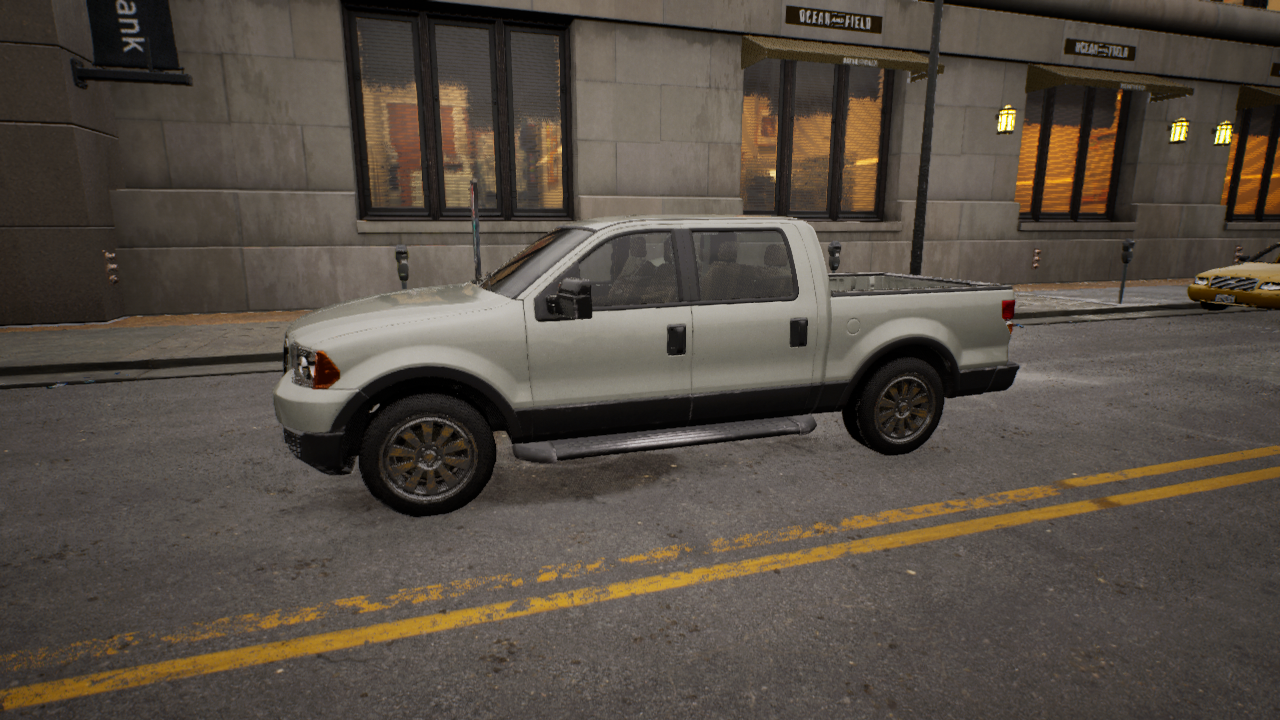
Venue: downtown
Lighting: golden hour
Vehicle rig: pickup